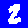
Digit: 2